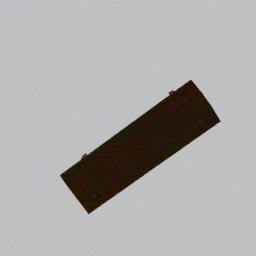
Label: furniture